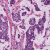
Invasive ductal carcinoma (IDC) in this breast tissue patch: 1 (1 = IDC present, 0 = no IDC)